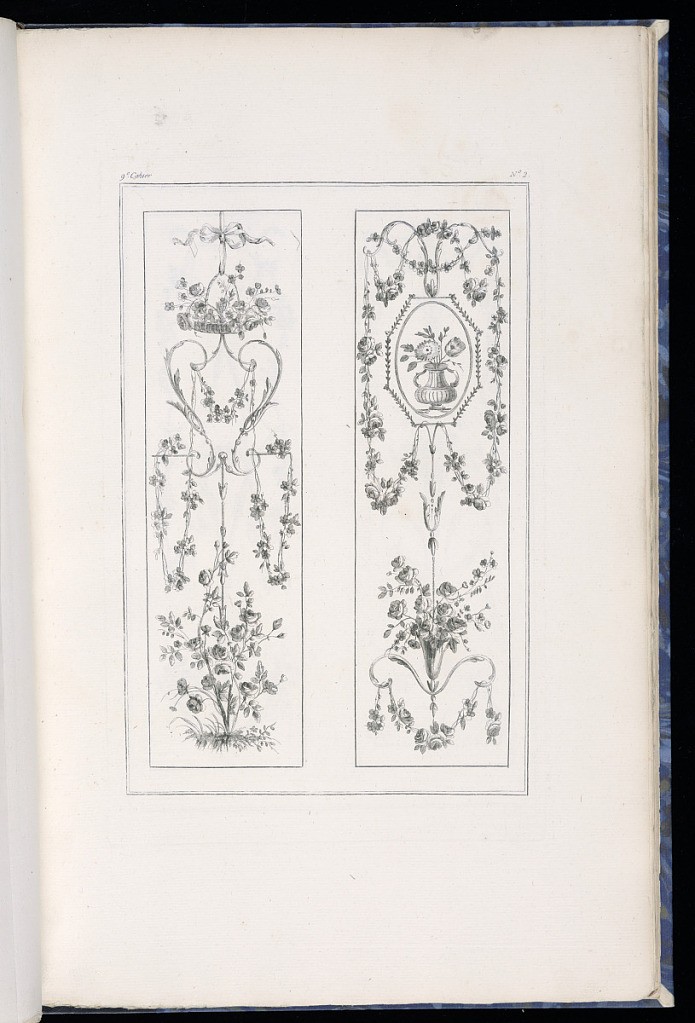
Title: Decorative Panel Designs
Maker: Pierre Ranson, French, 1736–1786
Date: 1777–79
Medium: Etching on paper
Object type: Print
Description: Design for two rectangular decorative panels featuring arabesque motifs including scrolling acanthus leaves (rinceaux), flowers, festoons of flowers, ribbons, a vase, basket, and fleurons. The plate is numbered.